Aerial crown-view tile of a tropical tree (Barro Colorado Island, Panama), acquired 20240716:
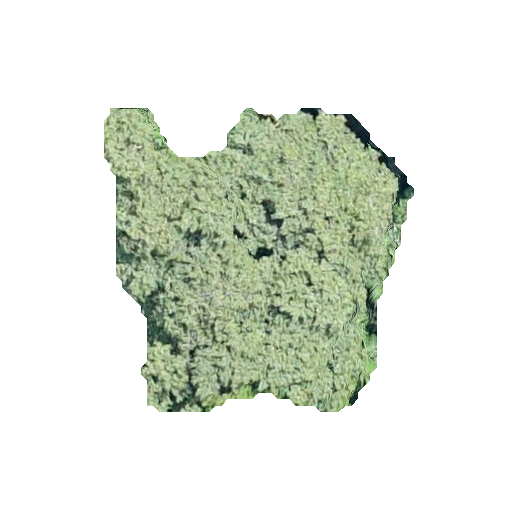
Species: Apeiba membranacea
GBIF accepted scientific name: Apeiba membranacea
Crown area: 112.5 m²